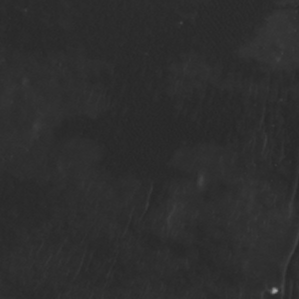
Label: non_frost